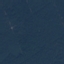
Land use / land cover class: Forest